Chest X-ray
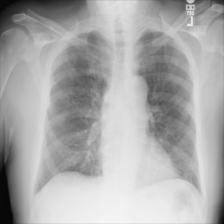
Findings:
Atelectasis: negative
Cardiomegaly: negative
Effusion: negative
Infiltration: negative
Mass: negative
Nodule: negative
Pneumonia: negative
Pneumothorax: negative
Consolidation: negative
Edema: negative
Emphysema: negative
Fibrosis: negative
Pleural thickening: negative
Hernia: negative